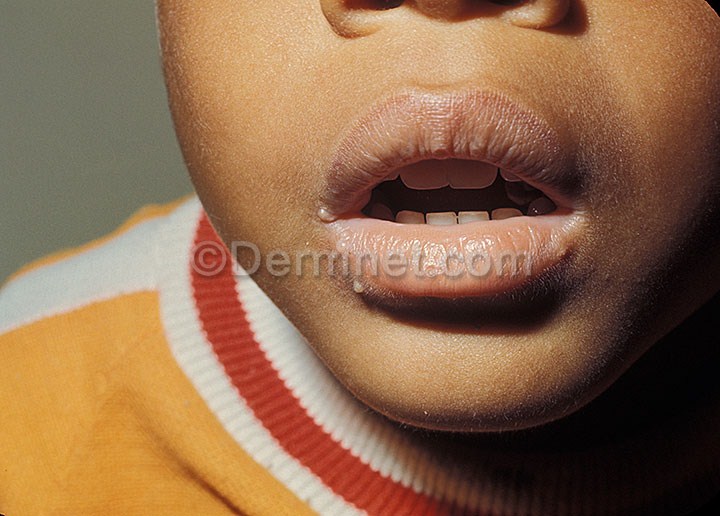
Disease: Herpes HPV and other STDs Photos